Question: I have a WPF datagrid that changes the rowdetails datatemplate based on the combobox selection of one of the columns(). One of the rowdetails template is large and the space provided for the datagrid cannot fully display the rowdetails, and therefore the details are cut off. If you try to scroll down the next record is shown, not the rest of the rowdetails from the current record. In other words, it does not scroll partially through a record.
()

# QUESTION:
Is there a way to get the datagrid scrolling function to move not just record to record, but to display oversized rowdetails?
# SOLUTION:
As per accepted answer below, i added the following to my datagrid style:
'''
<Style TargetType="{x:Type DataGrid}">
<Setter Property="VirtualizingPanel.ScrollUnit" Value="Pixel" />
</Style>
'''
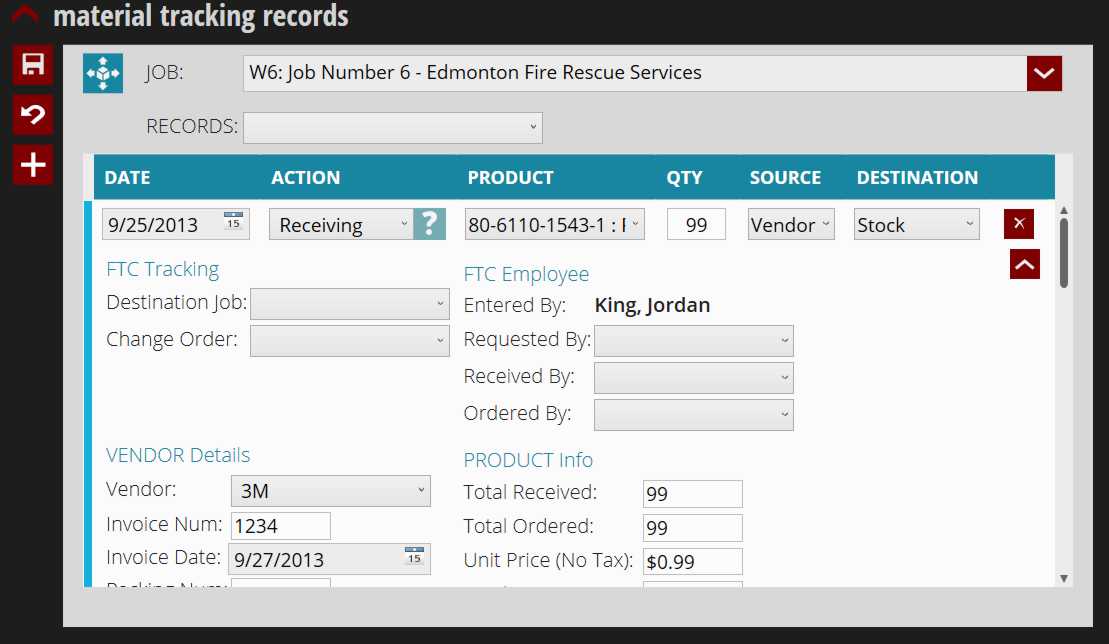
Answer: This may help you out, although it's contingent on you using .NET 4.5:
The <URL> attached property will allow you to alter the scrolling behaviour of your 'DataGrid':
> Gets a value that indicates whether scrolling is measured as items in
the collection or as pixels.
Using 'VirtualizingPanel.ScrollUnit="Pixel"', rather than 'Item' should allow you to scroll in the way you're after.
If you aren't using 4.5, you might have to knock something up with a 'ScrollViewer' in the template.